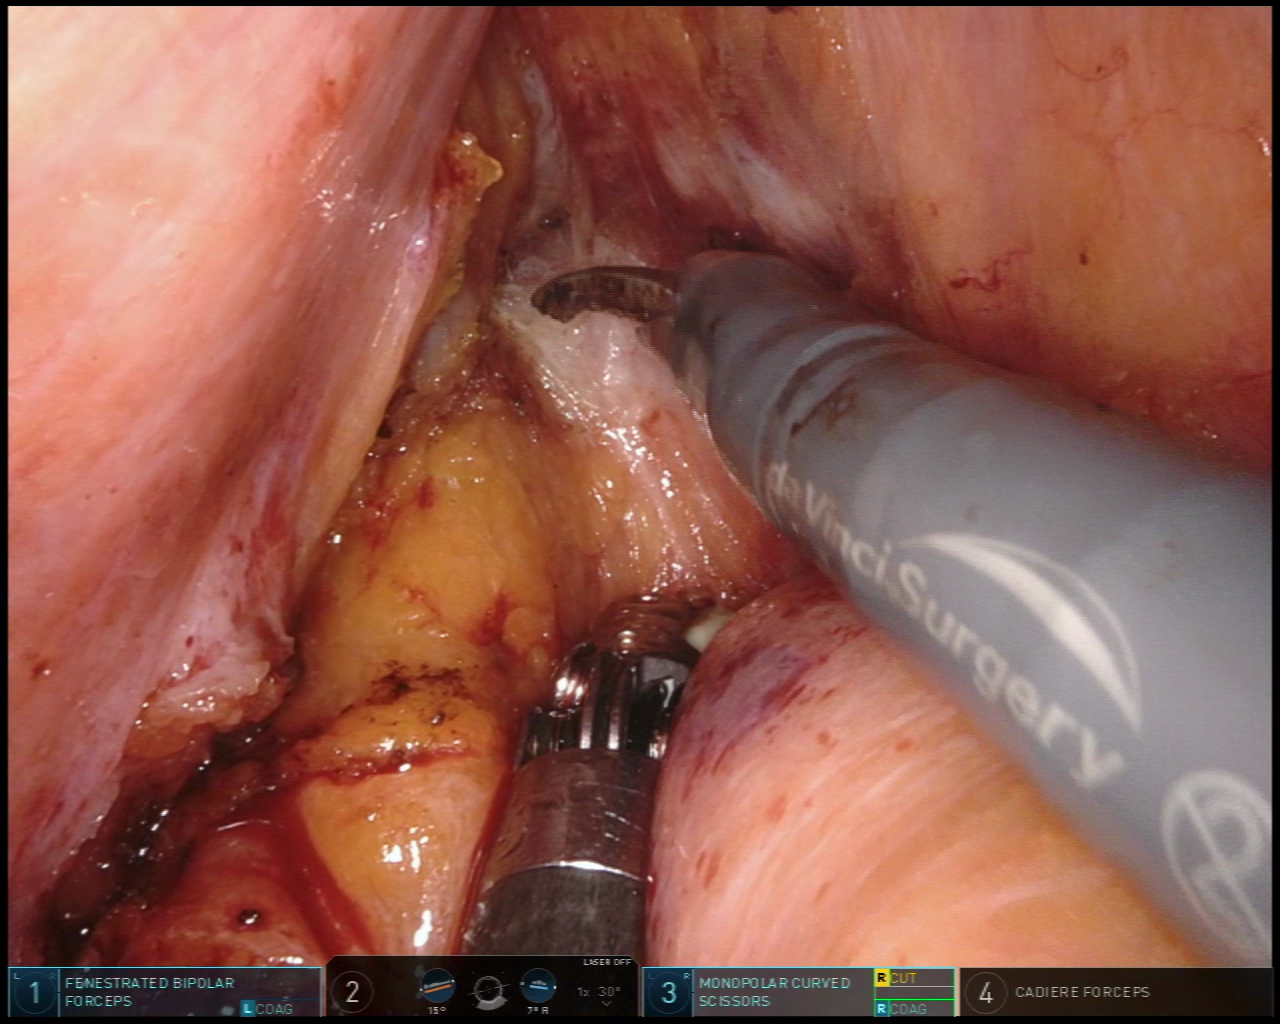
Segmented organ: vesicular_glands
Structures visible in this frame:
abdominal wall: no
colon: no
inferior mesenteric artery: no
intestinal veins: no
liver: no
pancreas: no
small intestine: no
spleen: no
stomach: no
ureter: no
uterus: no
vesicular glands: yes